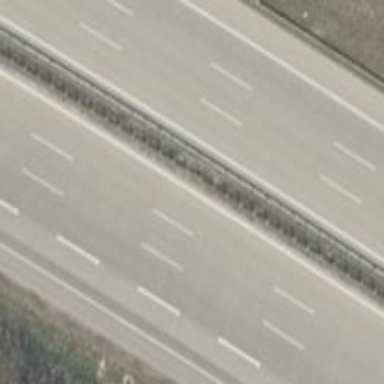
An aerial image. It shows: Concrete motorway.